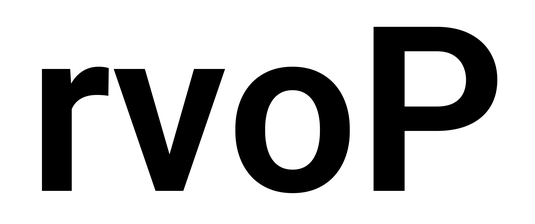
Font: Roboto_SemiBold